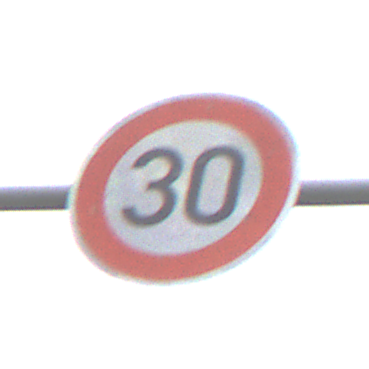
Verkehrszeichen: Geschwindigkeit30
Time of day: Midday
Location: Outdoor (Suburban)
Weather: Overcast
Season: NotSpecified
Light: Natural